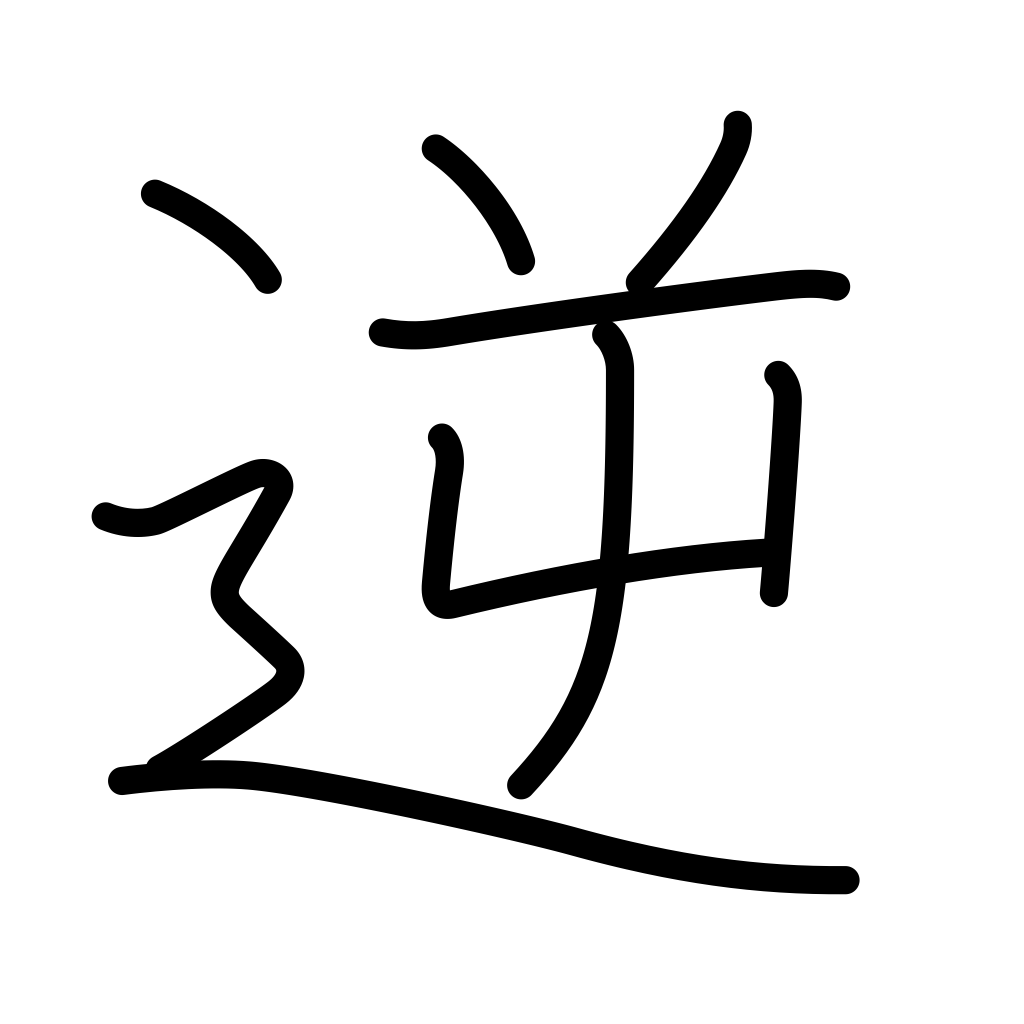
Meaning: inverted, reverse, opposite, wicked